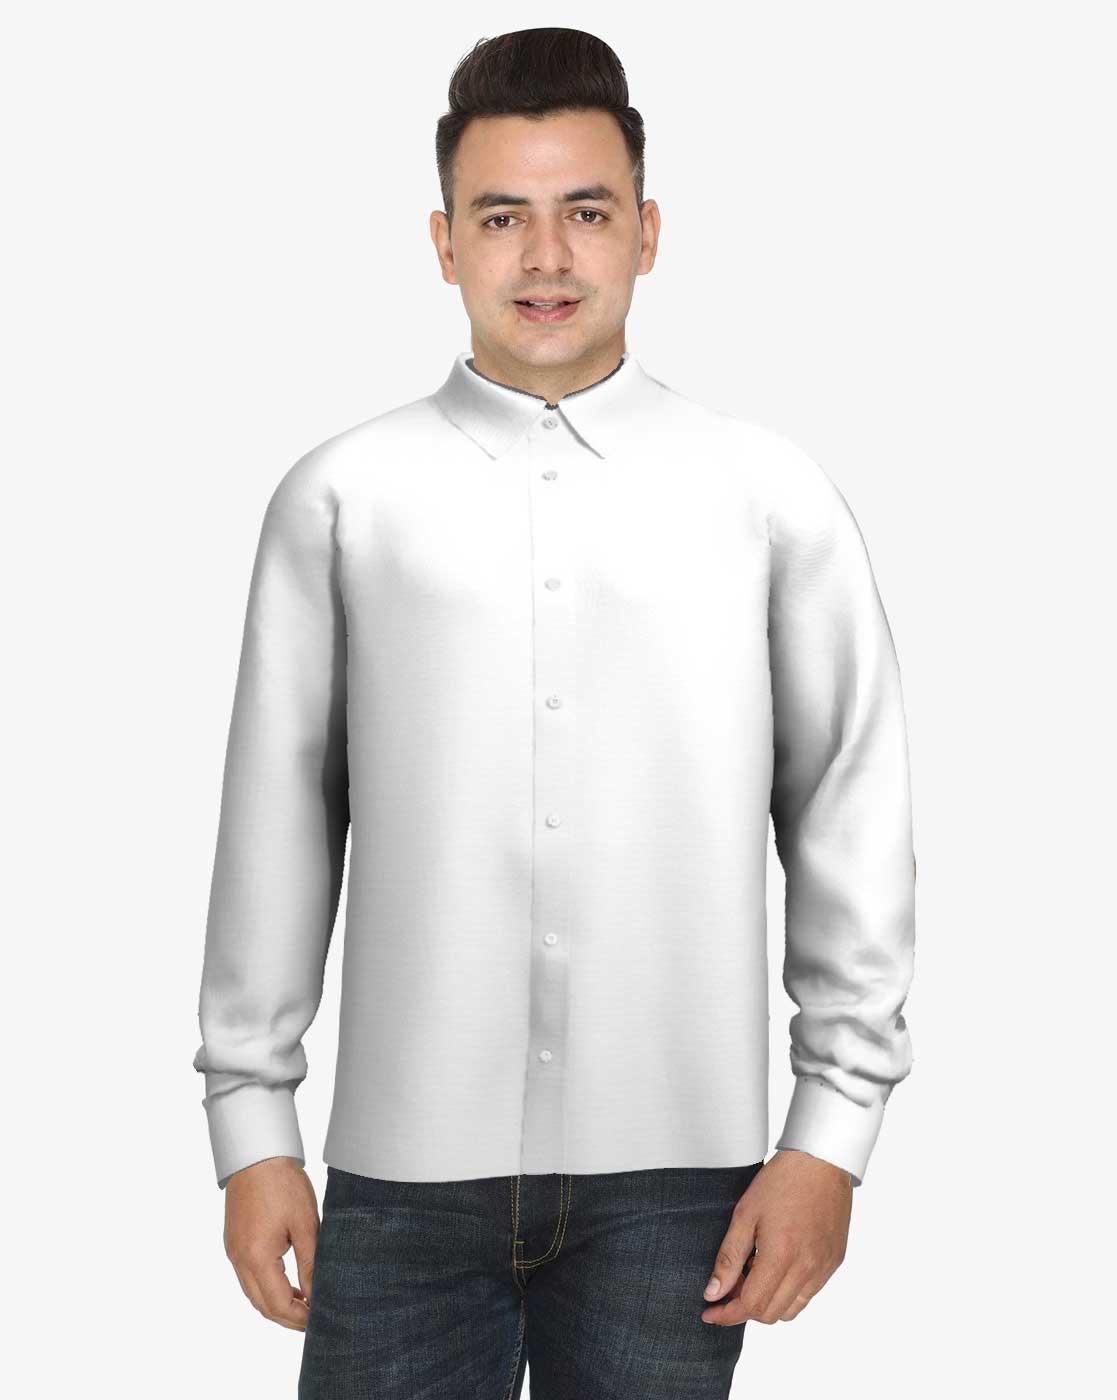
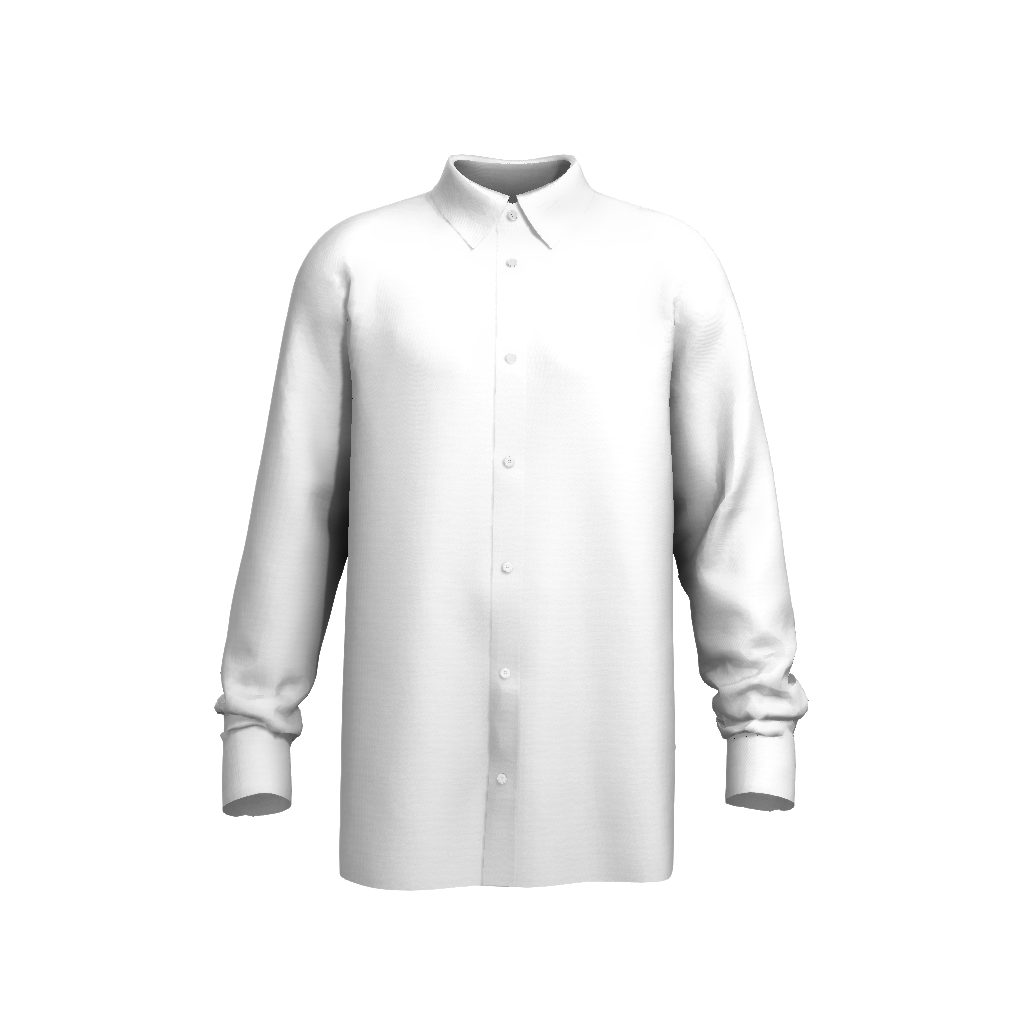
Clothing description: white long sleeve button up tee